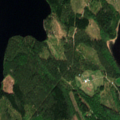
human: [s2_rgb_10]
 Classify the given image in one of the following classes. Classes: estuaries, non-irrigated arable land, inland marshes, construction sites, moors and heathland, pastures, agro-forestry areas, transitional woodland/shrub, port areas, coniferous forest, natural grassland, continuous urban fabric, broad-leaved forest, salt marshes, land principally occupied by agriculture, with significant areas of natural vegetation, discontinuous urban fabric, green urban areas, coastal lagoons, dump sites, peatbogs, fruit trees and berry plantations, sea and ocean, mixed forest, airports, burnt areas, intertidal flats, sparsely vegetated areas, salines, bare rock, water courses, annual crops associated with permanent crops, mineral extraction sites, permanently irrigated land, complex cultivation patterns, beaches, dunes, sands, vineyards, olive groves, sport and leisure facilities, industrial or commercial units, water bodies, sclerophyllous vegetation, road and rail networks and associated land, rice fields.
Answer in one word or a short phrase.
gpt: coniferous forest, mixed forest, water bodies